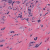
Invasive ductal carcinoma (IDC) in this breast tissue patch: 1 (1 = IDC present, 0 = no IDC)